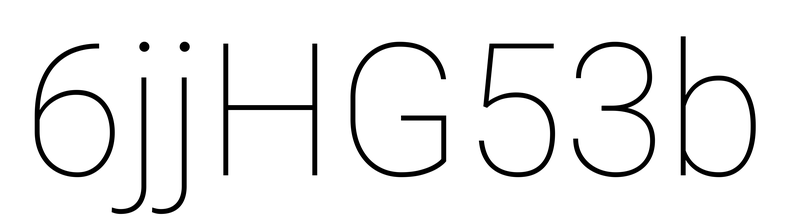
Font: Roboto_Thin